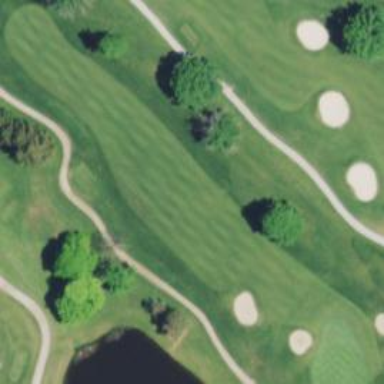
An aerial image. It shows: Golf fairway surrounded by grass.